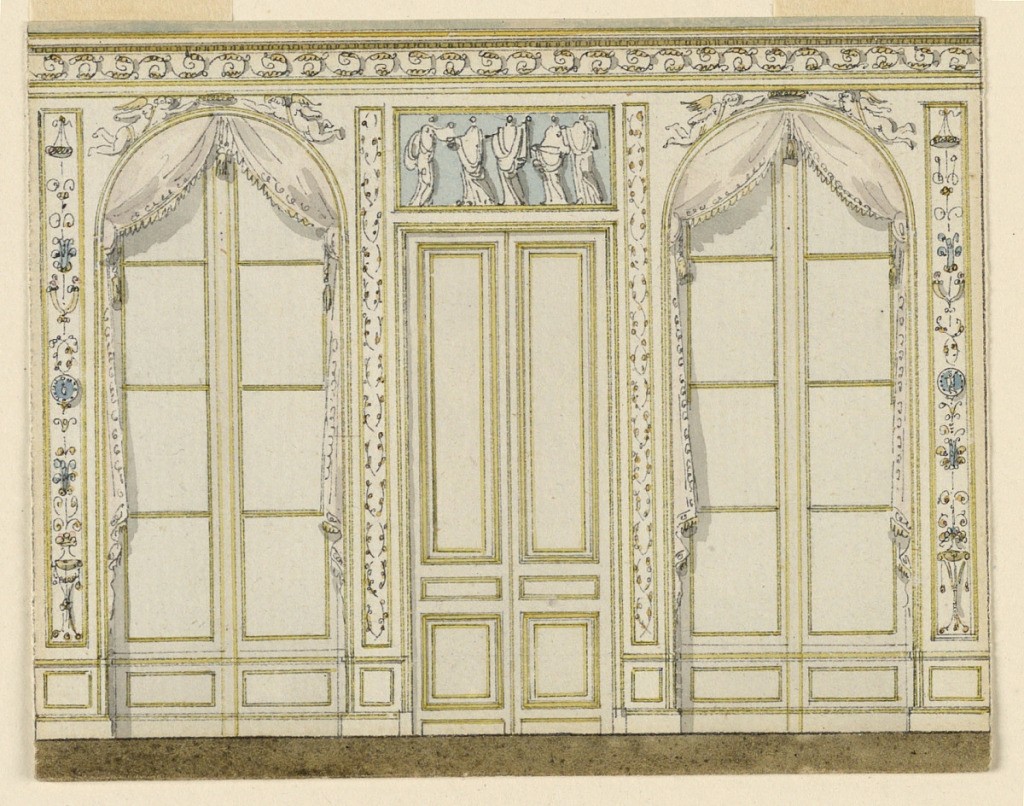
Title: Design for a Salon
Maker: François-Jacques Delannoy, French, 1755 - 1835
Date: ca. 1785
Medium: Pen and ink, brush and watercolor, graphite on paper
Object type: drawing
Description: A folding door is flanked by high arched windows with hangings.